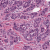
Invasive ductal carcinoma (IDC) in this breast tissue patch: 1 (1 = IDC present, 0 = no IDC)